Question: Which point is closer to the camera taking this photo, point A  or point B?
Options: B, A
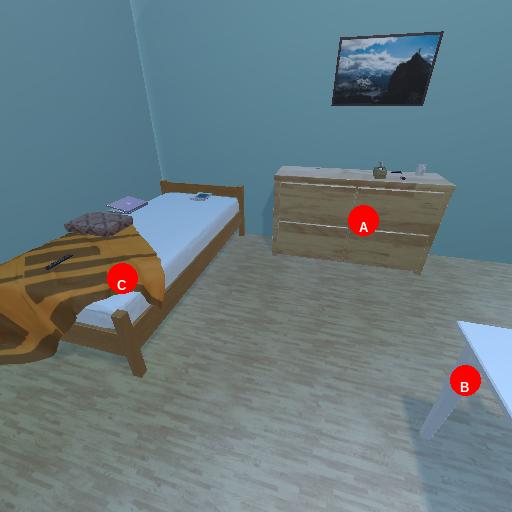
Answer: B